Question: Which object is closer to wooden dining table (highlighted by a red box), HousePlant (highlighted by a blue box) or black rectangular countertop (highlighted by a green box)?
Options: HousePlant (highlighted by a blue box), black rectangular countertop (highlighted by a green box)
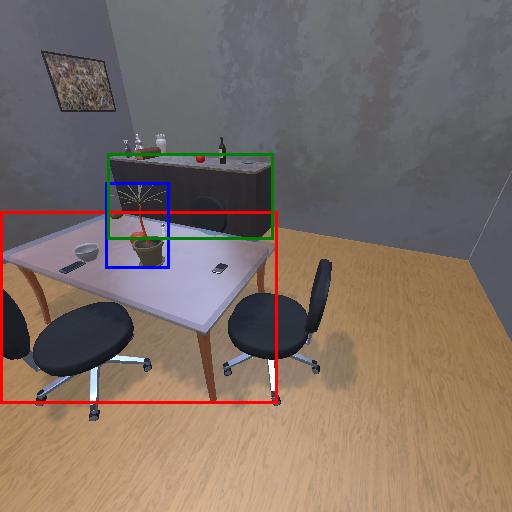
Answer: HousePlant (highlighted by a blue box)